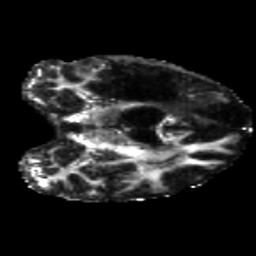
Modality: FA
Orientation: coronal
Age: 49
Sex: male
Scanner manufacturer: siemens
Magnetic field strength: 3 T
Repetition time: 5.25 s
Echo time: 0.08 s